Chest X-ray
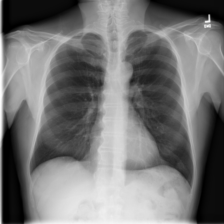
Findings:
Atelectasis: negative
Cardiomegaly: negative
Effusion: negative
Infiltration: negative
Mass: negative
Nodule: negative
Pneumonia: negative
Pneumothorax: negative
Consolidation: negative
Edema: negative
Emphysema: negative
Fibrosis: negative
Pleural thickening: negative
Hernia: negative